Question: Here is my. I think my code is correct but it gets stuck after i give input. But if i remove other code except sorting and printing it in ascending order it works. But if not it doesn't work.
It stuck here

'''
#include <stdio.h>
#include <math.h>
float dplus(float num[], int n);
float dminus(float num[], int n);
float larges(float data[], int n);
int main()
{
printf("Kolmogorov Test
");
int n;
float dvalue1;
//printf("No. of elements should not be greater than 20.
");
printf("Enter number of elements to compute for tets: ");
scanf("%d", &n);
float num[n];
float dp, dn;
for(int i=0; i<n; i++)
{
scanf("%f", &num[i]);
}
//sorting in ascending order
for(int i=0; i<n; i++)
{
for(int j=i+1; j<n; j++)
{
if(num[i]>num[j])
{
float temp = num[i];
num[i] = num[j];
num[j] = temp;
}
}
}
printf("
Numbers in ascending order is: ");
for(int i=0; i<n; i++)
{
printf("%0.2f ",num[i]);
}
dp = dplus(&num[n], n);
dn = dminus(&num[n], n);
if(dp>dn)
{
dvalue1 = dp;
}
else
{
dvalue1 = dn;
}
//float dalphas = 0.05;
float dvalue = 0.565;
if(dvalue1 < dvalue)
{
printf("
Since D is less tha Dalpha so the data is unformily distributed.");
}
else
{
printf("
Since D is greater than Dalpha so the data is not uniformily distributed.");
}
return 0;
}
float dplus(float num[], int n)
{
float data[n];
int count=1;
for(int i=0; i<n; i++)
{
while(count<=n)
{
data[i] = ((count/n)-num[i]);
}
}
float lar = larges(&data[n], n);
return lar;
}
float dminus(float num[], int n)
{
float data[n];
int count=1;
for(int i=0; i<n; i++)
{
while(count<=n)
{
data[i] = ((count/n)-num[i]);
}
}
float lar;
lar = larges(&data[n], n);
return lar;
}
float larges(float data[], int n)
{
for(int i=1; i<n; i++)
{
if(data[0]<data[i])
data[0] = data[i];
}
float lar = data[0];
// printf("%f",lar);
return lar;
}
'''
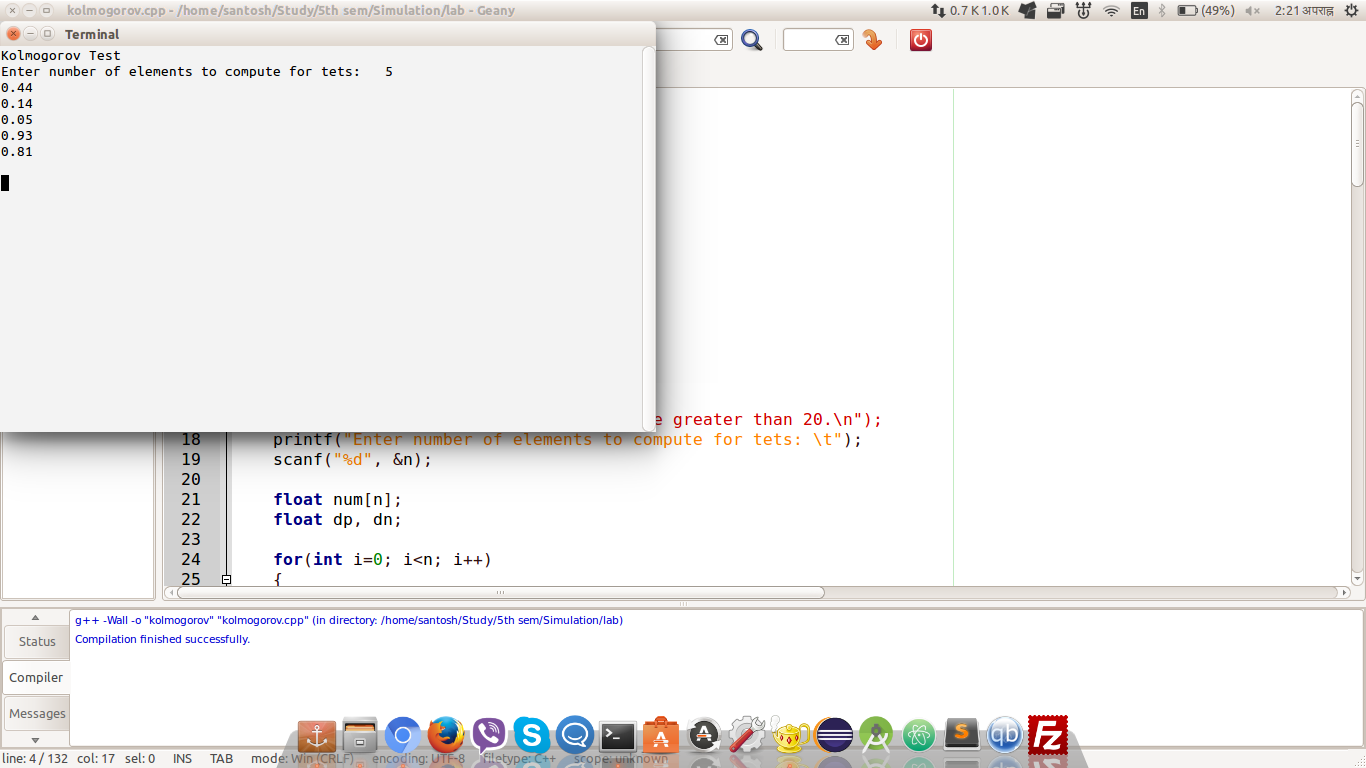
Answer: in the while loop which you used to initiating functions d plus and d minus you used while loop which is going for a infinite loop as the count value is not changing in the loop.It is going on and on and on.